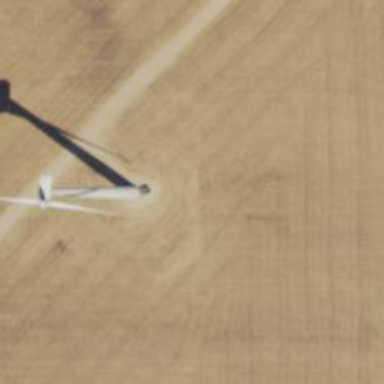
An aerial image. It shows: Wind generator powered by wind. The generator type is horizontal axis and it uses wind turbines.